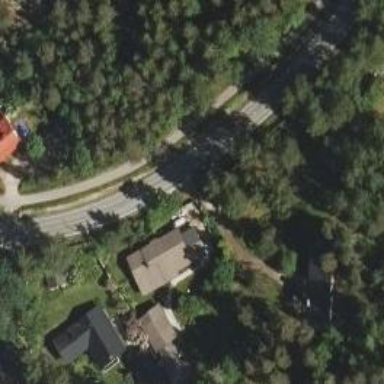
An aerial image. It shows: Driveway.